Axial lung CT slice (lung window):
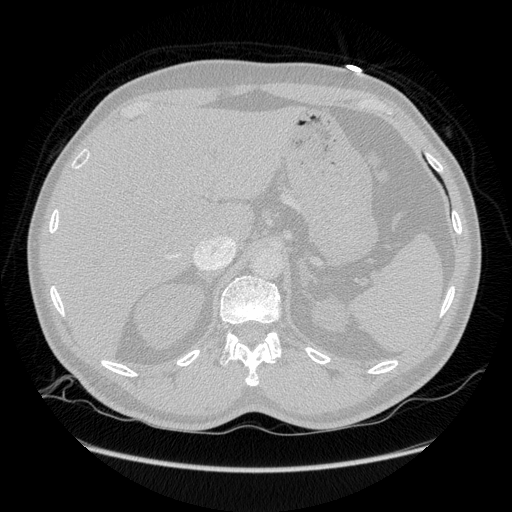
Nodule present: no